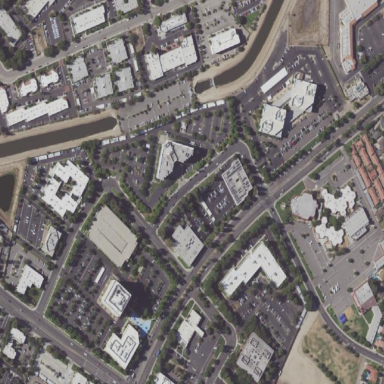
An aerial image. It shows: Commercial area.